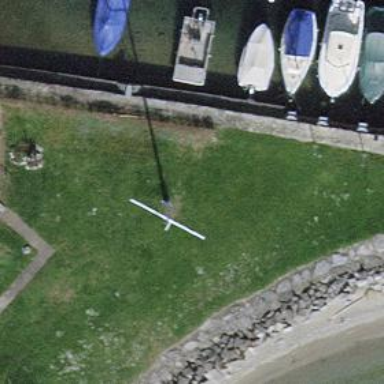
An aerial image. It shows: Flagpole which is man-made.